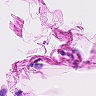
Metastatic tissue present: no